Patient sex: M
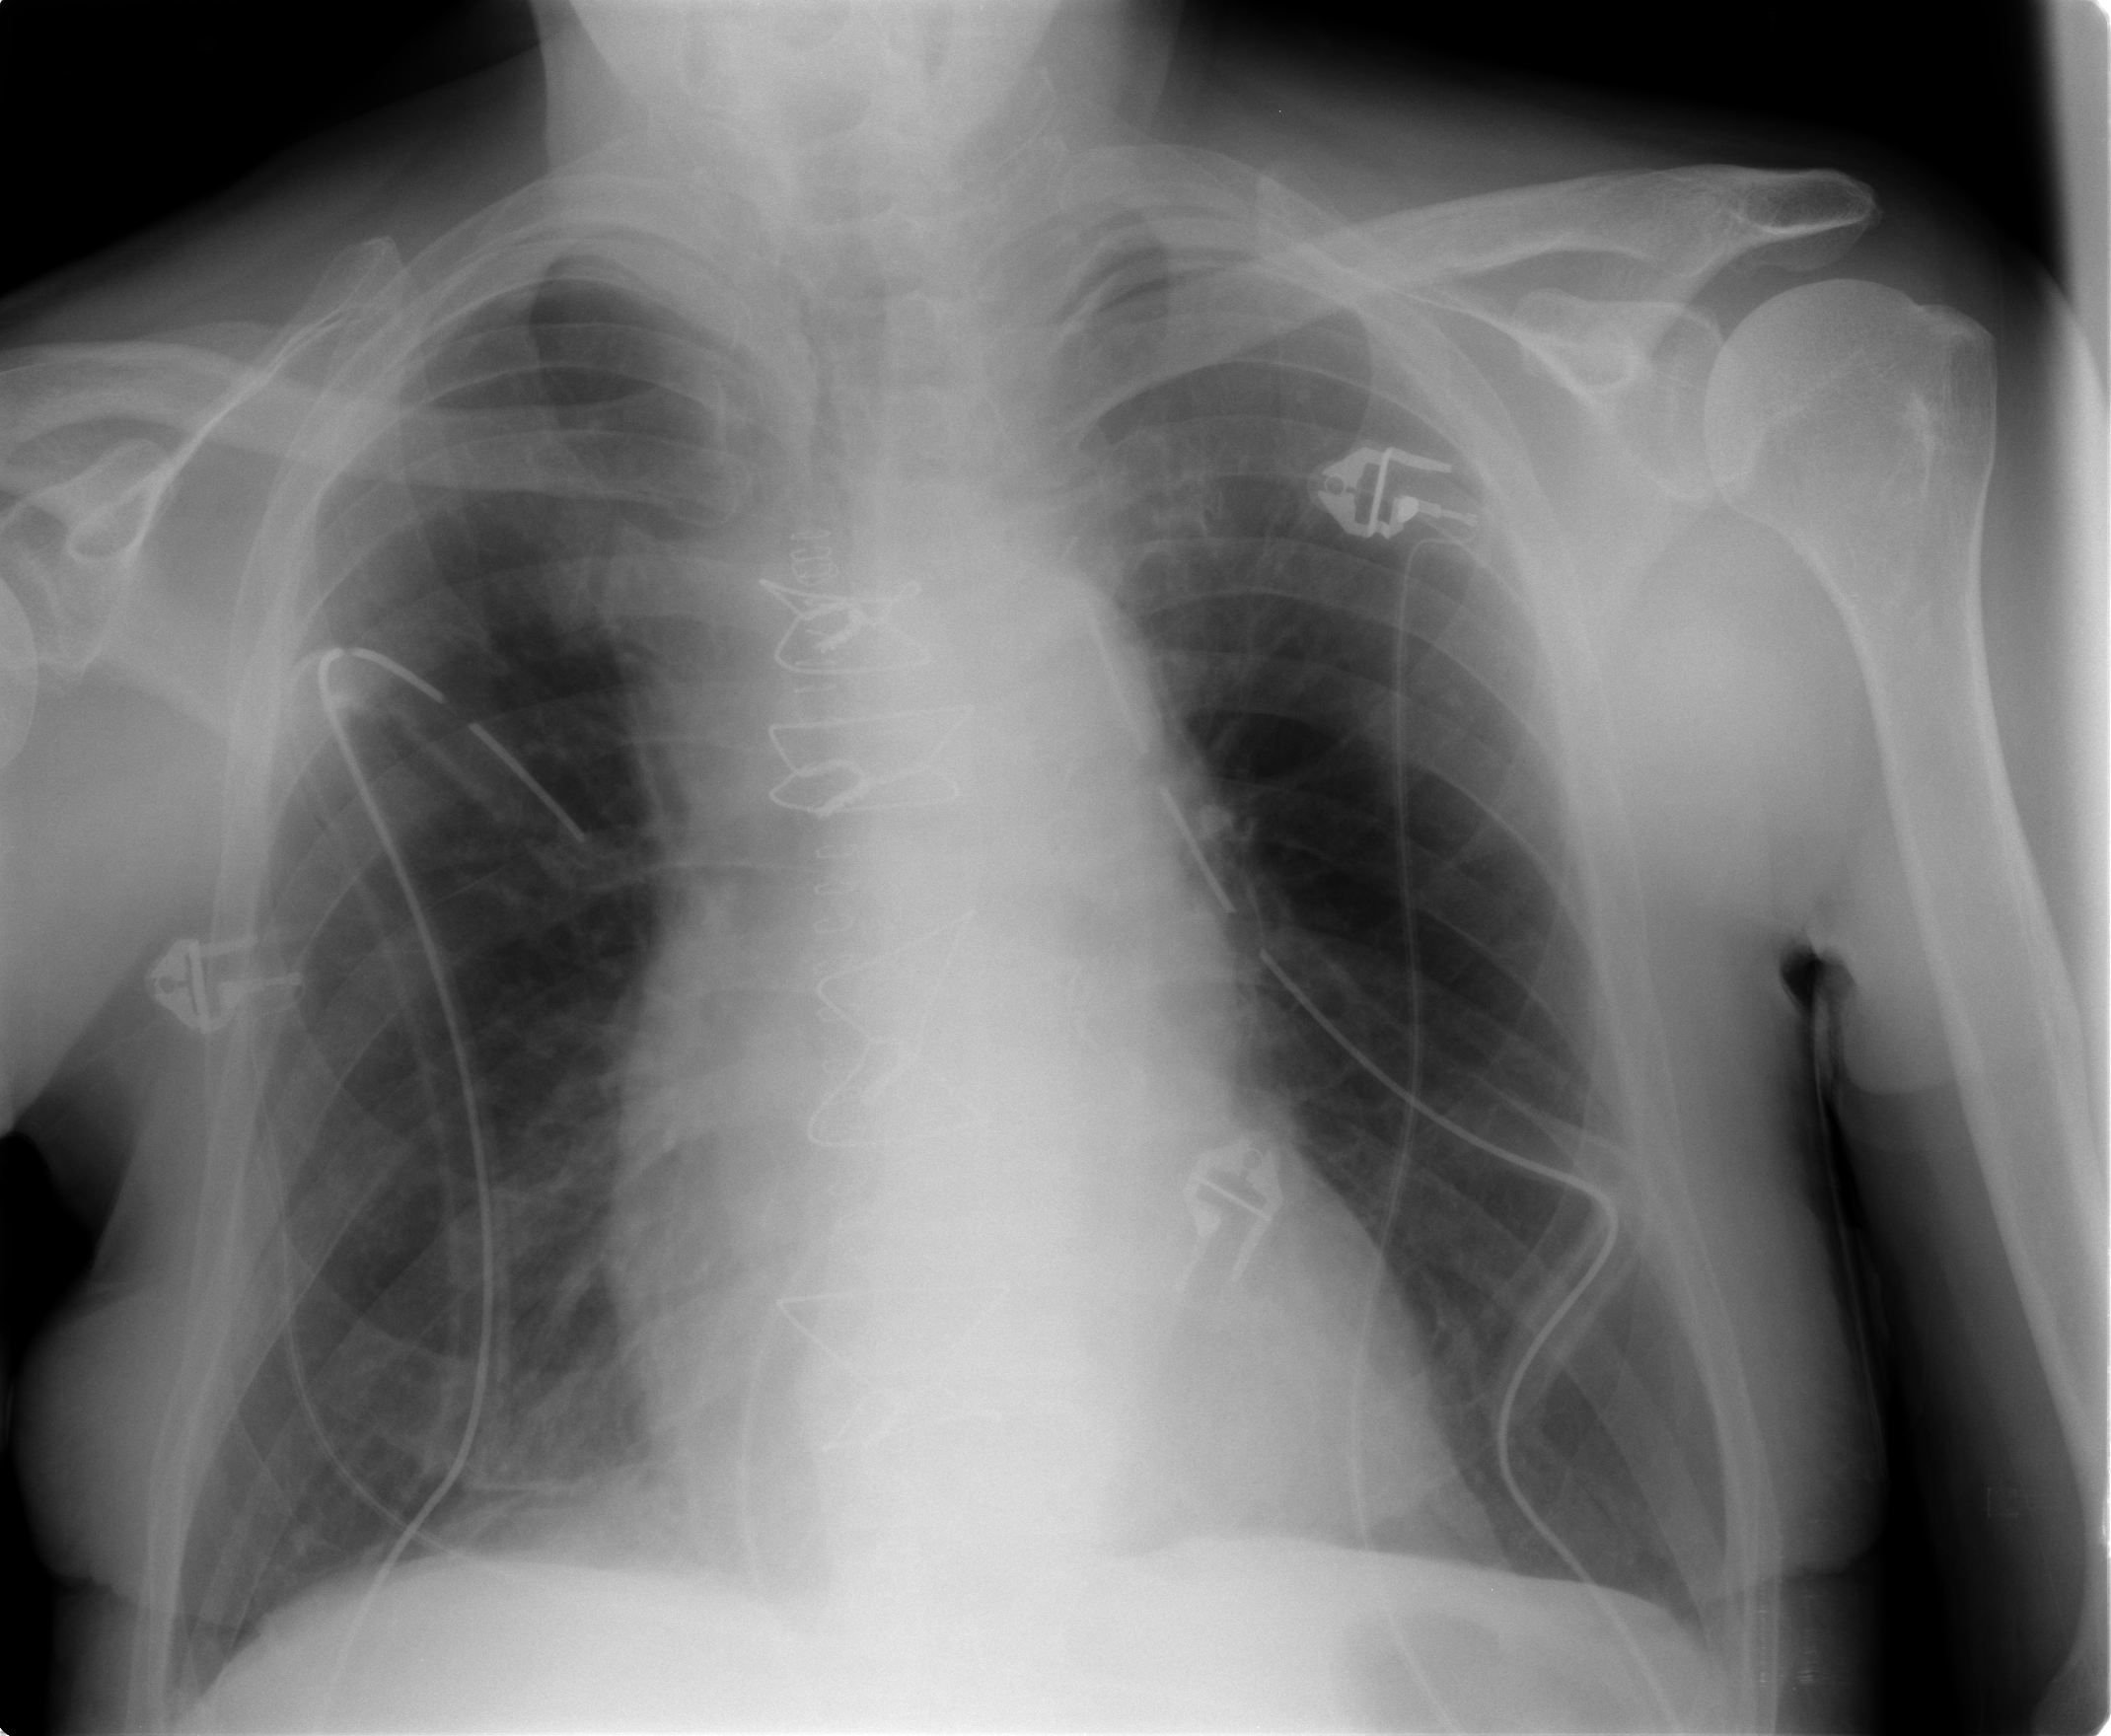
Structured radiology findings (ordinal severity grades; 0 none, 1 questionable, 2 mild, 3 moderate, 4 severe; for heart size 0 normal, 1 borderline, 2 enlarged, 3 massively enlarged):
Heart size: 1
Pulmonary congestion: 0
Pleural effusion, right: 0
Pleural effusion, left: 0
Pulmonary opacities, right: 0
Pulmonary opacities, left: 0
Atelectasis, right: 2
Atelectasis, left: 0